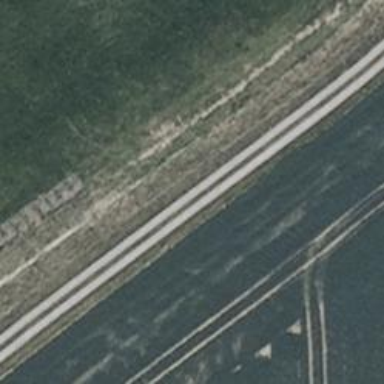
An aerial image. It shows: Concrete track with grade3 tracktype.